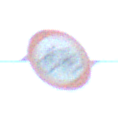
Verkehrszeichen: VerbotRadverkehr
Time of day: MorningAfternoon
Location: Outdoor (Nature)
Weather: PartlyCloudy
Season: NotSpecified
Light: Natural